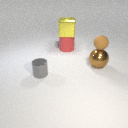
small brown rubber sphere above large brown metal sphere